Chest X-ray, PA view. Patient: 51 years old, sex F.
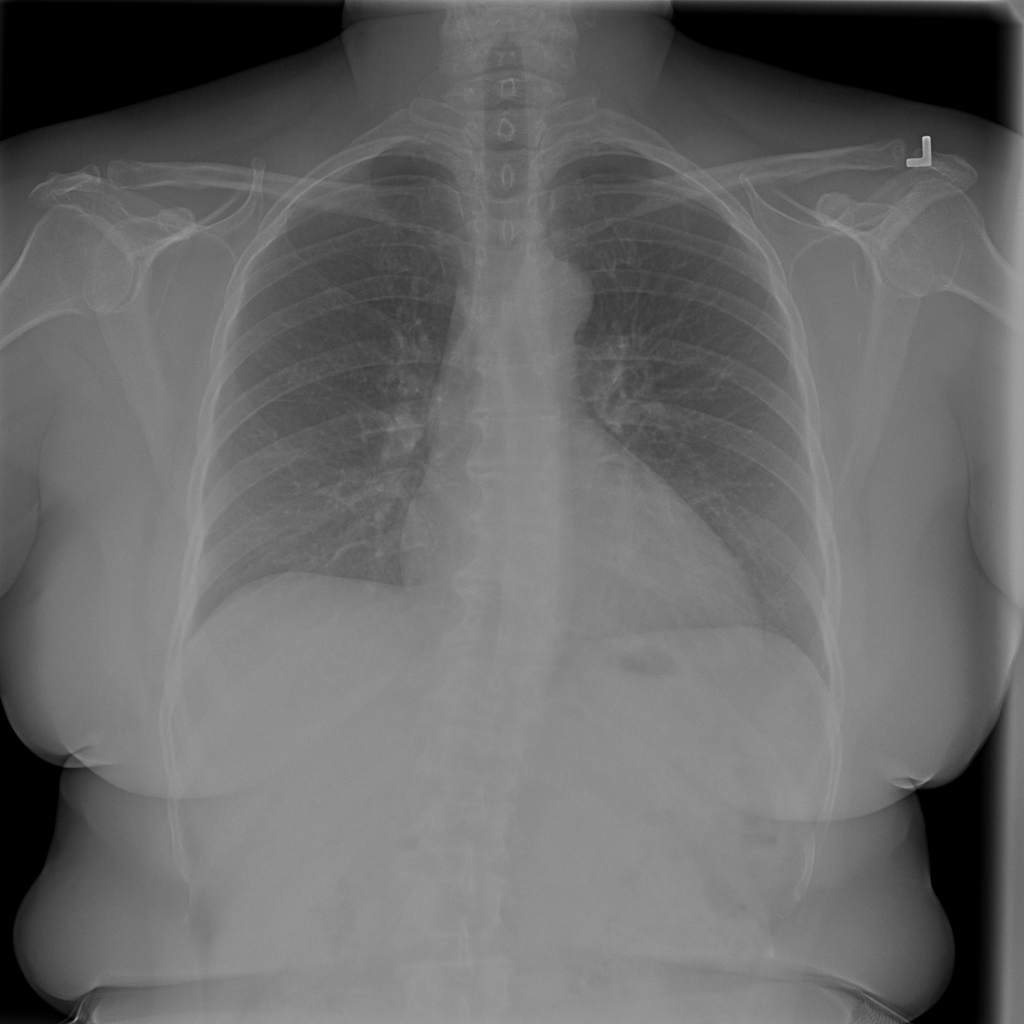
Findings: No Finding